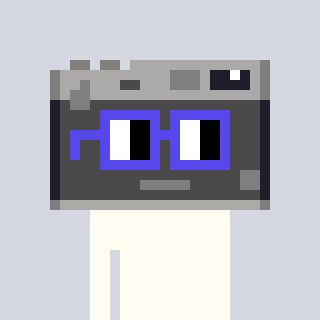
a pixel art character with square blue glasses, a camera-shaped head and a rust-colored body on a cool background